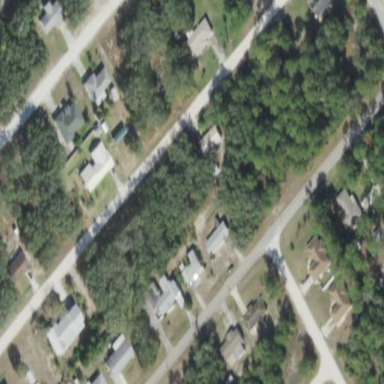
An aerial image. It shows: Single-family residential area.